Question: how can I style the maximize/minimize/close buttons of an application to match the Metro UI version? I would do something like the one at right top corner: I'm using Qt 4.8 on Windows 7

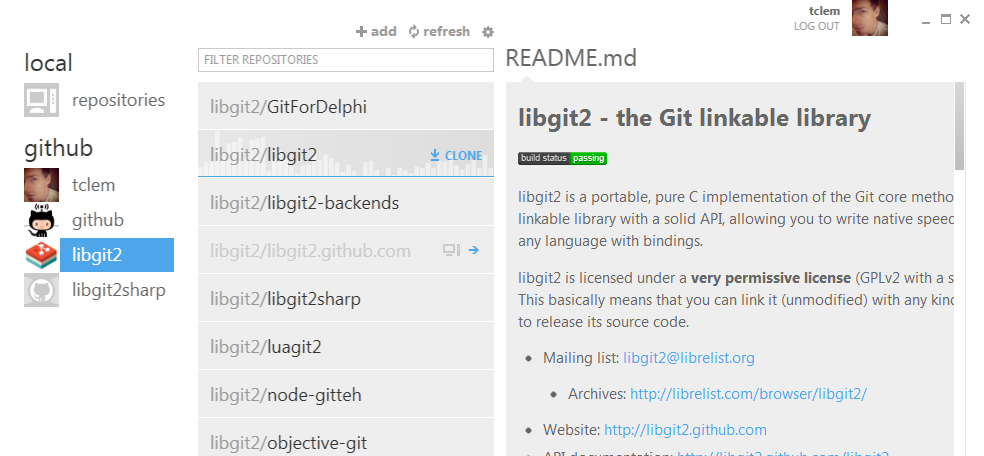
Answer: There is no way to style window frame as it is managed by underlying OS. You need create frameless window and add widgets responsible for minimizing/closing/maximizin